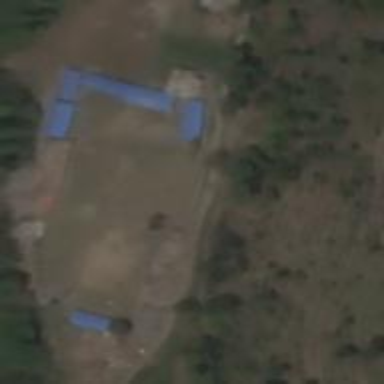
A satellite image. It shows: School.